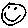
Label: smiley face